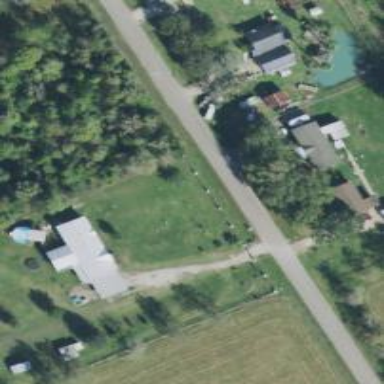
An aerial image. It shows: Driveway.